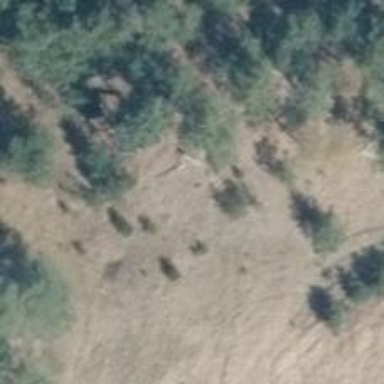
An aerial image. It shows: Hunting stand.